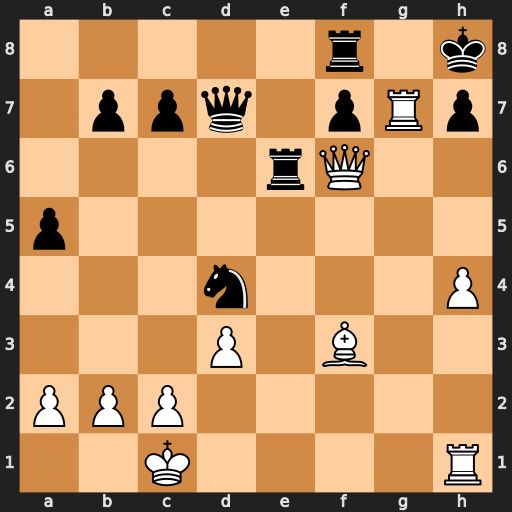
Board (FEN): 5r1k/1ppq1pRp/4rQ2/p7/3n3P/3P1B2/PPP5/2K4R
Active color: w
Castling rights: -
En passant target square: -
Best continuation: Rg8+ Kxg8 Rg1#